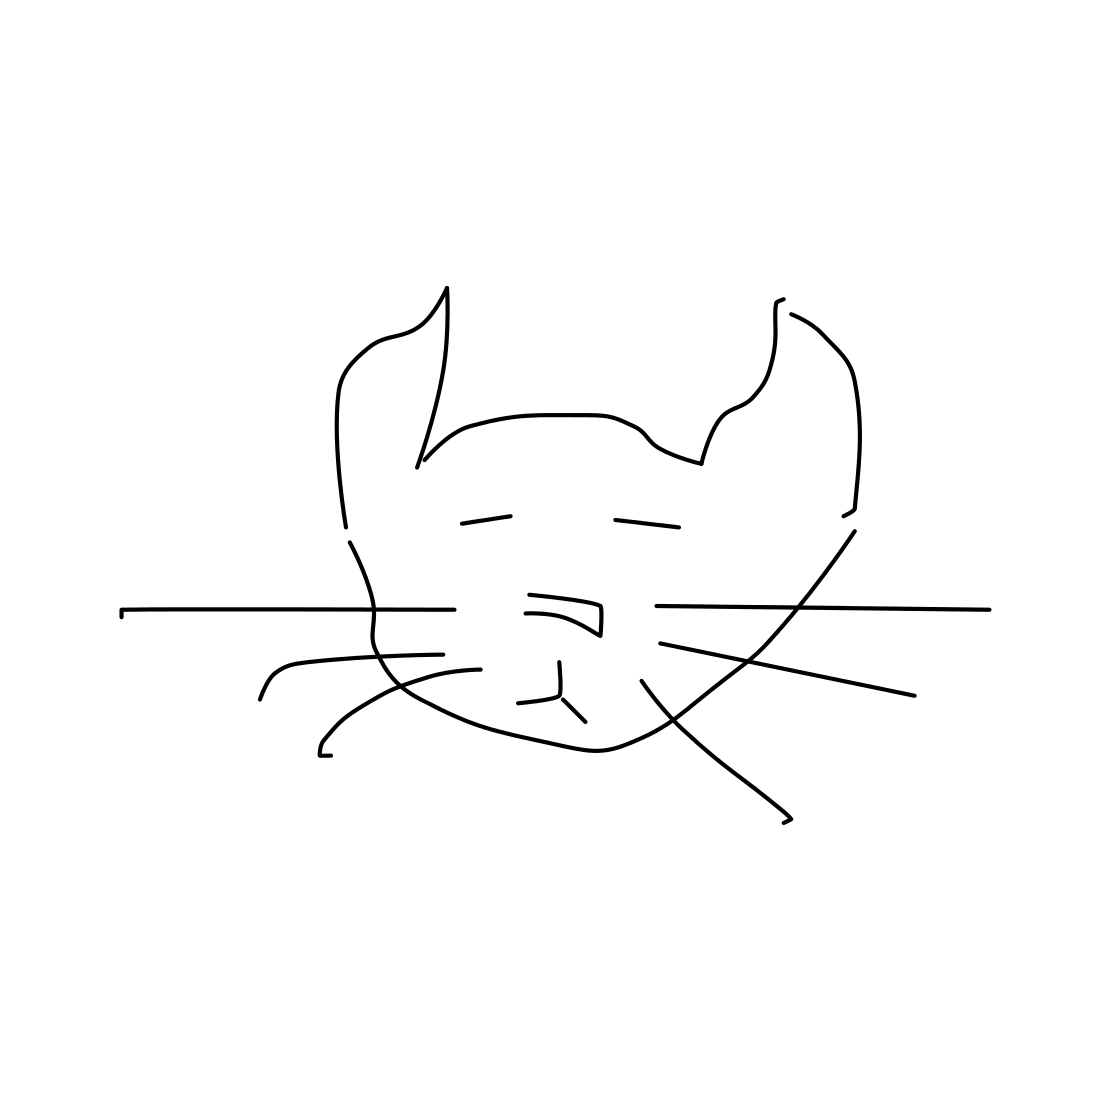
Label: cat